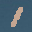
Label: 1